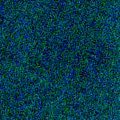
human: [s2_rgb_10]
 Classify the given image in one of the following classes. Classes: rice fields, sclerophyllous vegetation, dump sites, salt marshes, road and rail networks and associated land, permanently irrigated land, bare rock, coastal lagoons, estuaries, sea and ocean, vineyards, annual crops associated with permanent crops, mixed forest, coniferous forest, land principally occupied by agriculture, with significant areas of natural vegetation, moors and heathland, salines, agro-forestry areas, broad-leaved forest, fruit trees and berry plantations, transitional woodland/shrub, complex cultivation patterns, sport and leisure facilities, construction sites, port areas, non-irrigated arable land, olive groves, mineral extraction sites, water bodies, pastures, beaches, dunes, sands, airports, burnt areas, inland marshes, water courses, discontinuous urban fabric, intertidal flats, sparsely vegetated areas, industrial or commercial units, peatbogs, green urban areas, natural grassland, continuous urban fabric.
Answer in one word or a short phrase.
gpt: sea and ocean